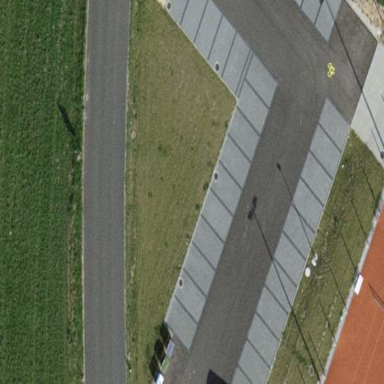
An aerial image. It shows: Parking area with surface.